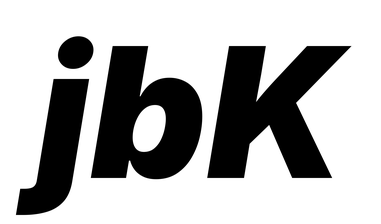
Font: Inter-Italic_Black_Italic